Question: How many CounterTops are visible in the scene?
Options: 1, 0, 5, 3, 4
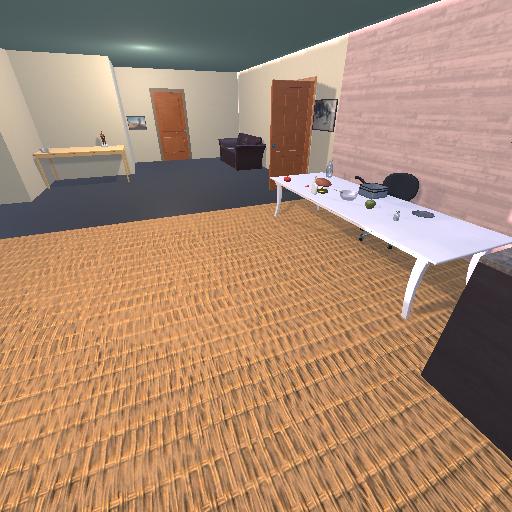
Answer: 1